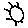
Label: sun